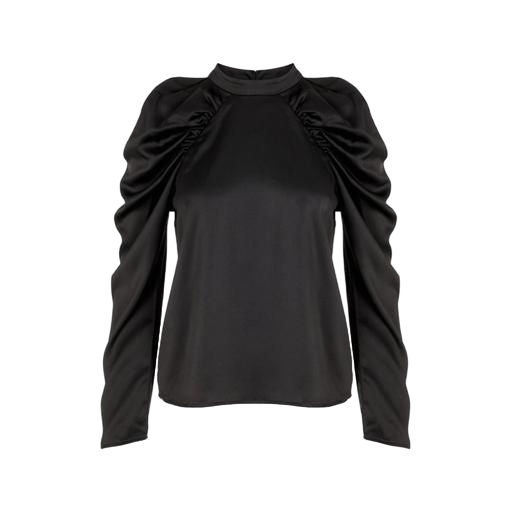
vero moda black high neck blouse, black vanessa bruno athé high-neck ruffled blouse, high-neck top, white background